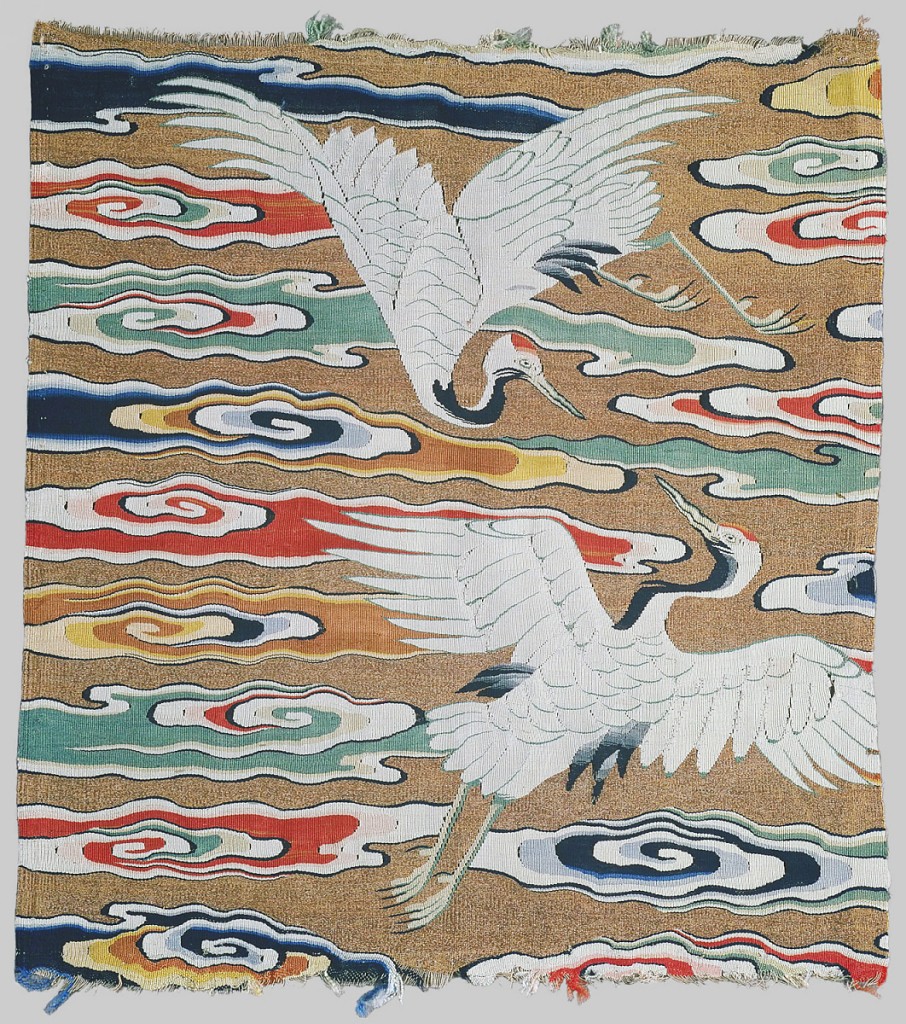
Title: Rank badge (buzi)
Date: Ming dynasty 1368–1644
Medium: silk, gilded paper Technique: plain weave with discontinuous wefts (tapestry) Label: Silk and metallic tapestry (k'ossu)
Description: Most of a Ming dynasty First Rank square showing a pair of cranes with spread wings arched across a gold sky filled with brightly colored attenuated cloud streamers. Birds are white with gray and black lower wing feathers and throats, vermillion crests, and beak, feet and eye details in black and pale green. Cloud bands are white with shades of blue, pale green, yellow and vermillion on a gold metallic ground.